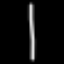
Label: line